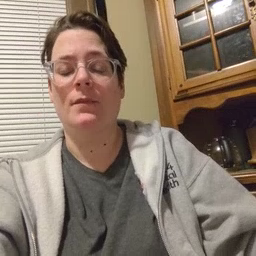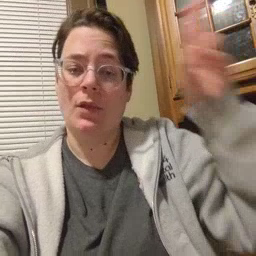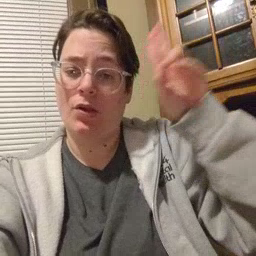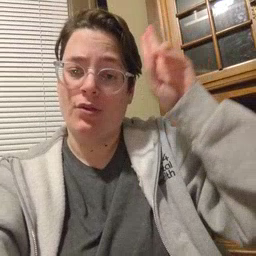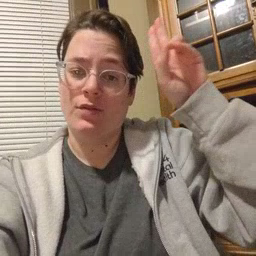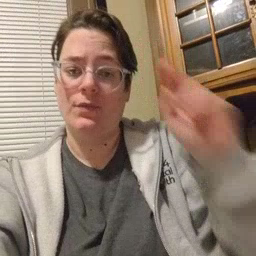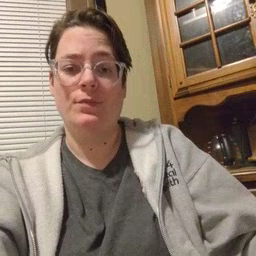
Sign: uncle